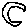
Label: moon